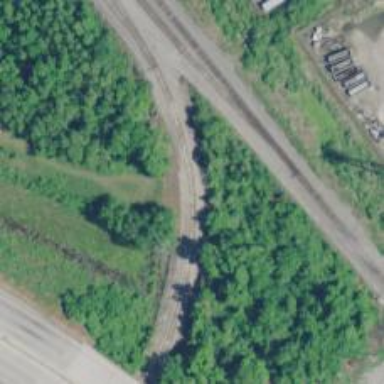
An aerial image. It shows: Rail spur service.